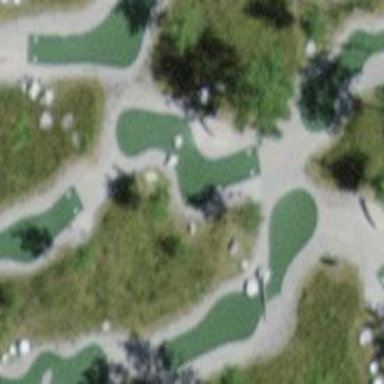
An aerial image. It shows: Miniature golf attraction on pitch land.